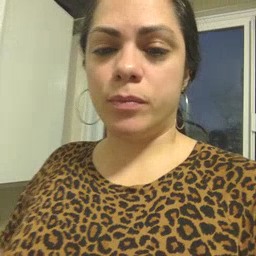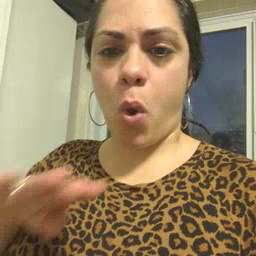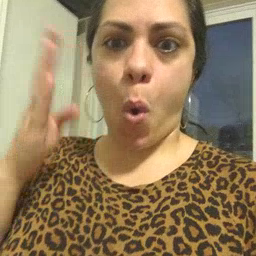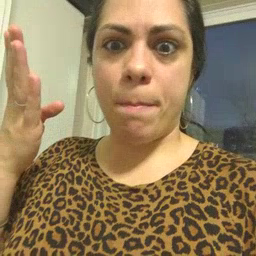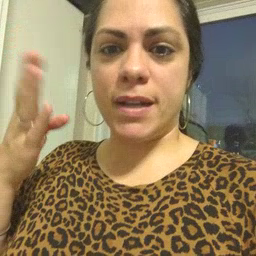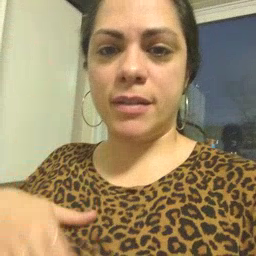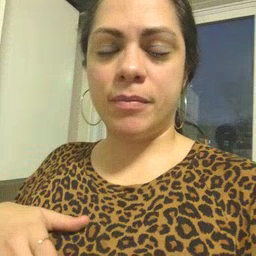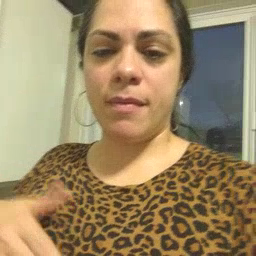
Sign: open